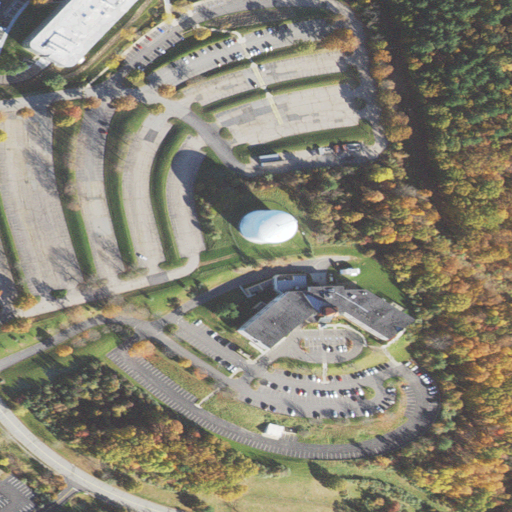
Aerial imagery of mountain in Massachusetts named Newtons Hill containing medium intensity development, high intensity development, deciduous forest, low intensity development, open development, evergreen forest, and mixed forest